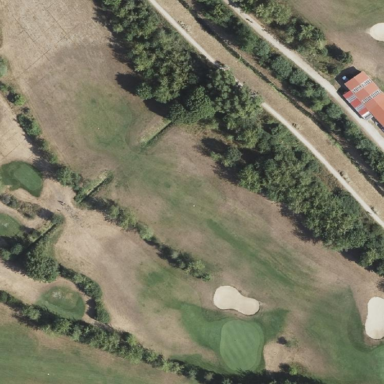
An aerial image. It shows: Golf fairway in the image.